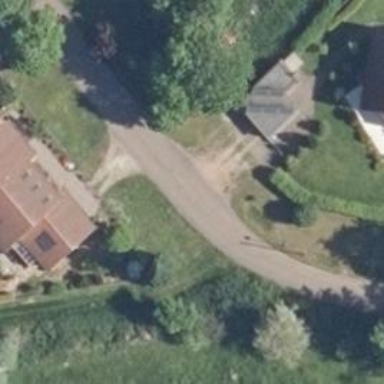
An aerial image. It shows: Residential road.